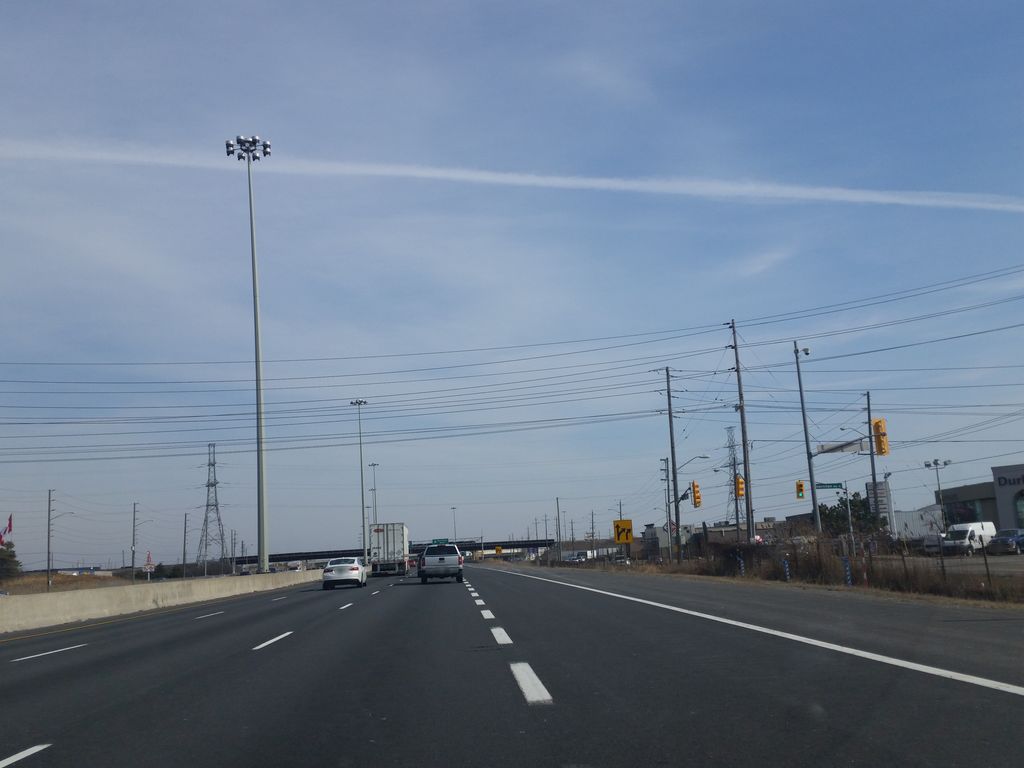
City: toronto